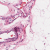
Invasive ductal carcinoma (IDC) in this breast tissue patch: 0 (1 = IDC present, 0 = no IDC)